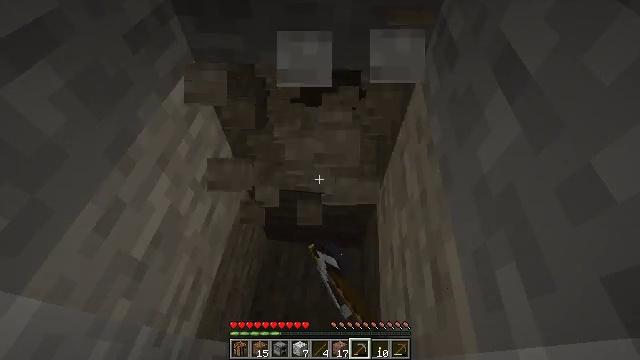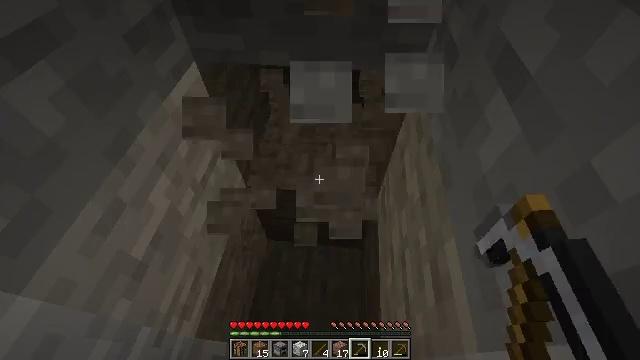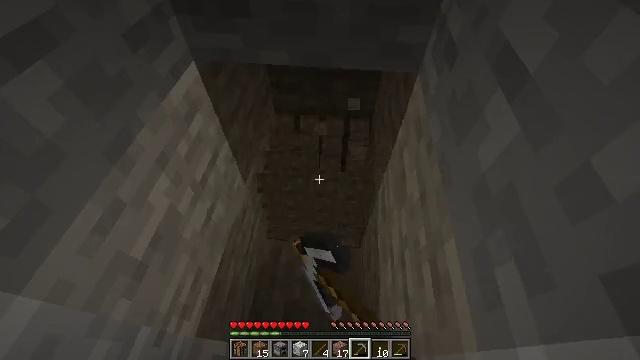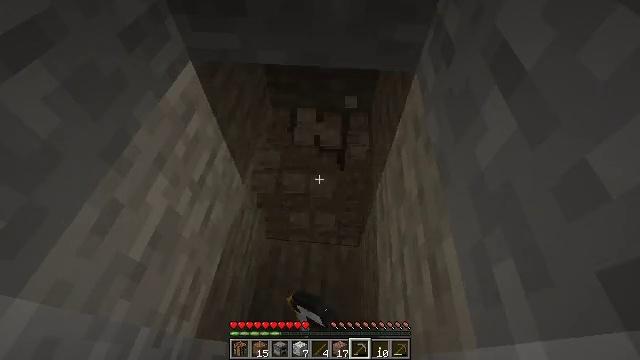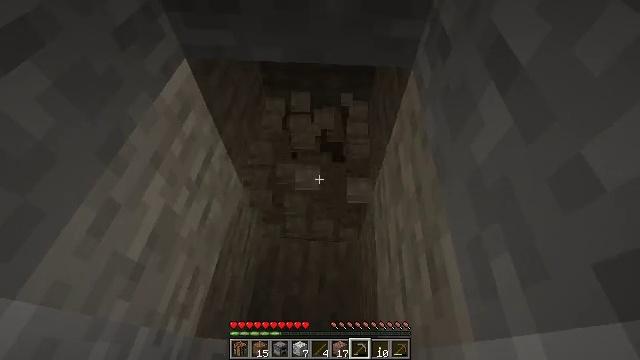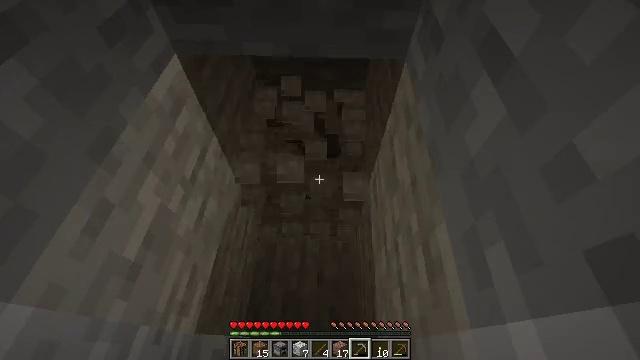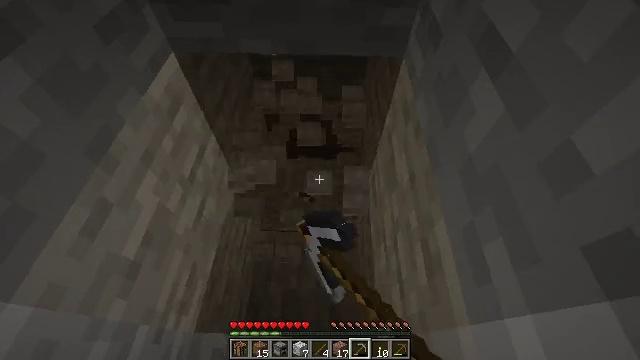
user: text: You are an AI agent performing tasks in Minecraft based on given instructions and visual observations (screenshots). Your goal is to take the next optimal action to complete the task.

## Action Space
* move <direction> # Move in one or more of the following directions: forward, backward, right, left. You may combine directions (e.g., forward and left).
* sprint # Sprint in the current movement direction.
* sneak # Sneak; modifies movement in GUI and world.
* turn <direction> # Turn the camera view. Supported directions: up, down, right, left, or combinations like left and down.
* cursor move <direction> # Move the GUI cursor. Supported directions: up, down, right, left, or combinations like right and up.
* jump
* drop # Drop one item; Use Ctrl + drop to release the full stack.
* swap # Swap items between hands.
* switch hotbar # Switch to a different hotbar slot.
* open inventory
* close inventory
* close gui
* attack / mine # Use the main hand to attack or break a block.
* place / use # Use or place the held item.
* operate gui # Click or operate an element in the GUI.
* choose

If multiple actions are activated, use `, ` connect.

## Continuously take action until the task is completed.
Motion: motion action
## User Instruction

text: Get rid of the infested stone.
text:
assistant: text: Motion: attack / mine
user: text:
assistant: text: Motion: attack / mine
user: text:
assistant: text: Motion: attack / mine
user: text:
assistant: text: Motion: attack / mine
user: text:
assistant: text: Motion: turn right and down, attack / mine
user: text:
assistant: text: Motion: attack / mine
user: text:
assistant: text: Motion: attack / mine